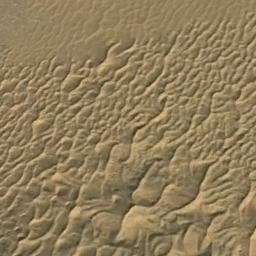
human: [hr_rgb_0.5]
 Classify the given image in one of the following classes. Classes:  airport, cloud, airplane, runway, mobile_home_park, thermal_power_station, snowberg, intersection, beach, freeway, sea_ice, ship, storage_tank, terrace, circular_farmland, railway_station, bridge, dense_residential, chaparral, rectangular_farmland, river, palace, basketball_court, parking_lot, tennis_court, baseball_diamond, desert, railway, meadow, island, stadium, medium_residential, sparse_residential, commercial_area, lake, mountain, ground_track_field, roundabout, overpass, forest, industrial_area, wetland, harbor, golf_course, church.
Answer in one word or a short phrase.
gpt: desert